Question: '''
d$Accessed.Time<-strptime(d$accessed_at,format="%Y-%m-%d %H:%M:%S")
d$Counselor.Added.Time<-strptime(d$counselor_added_at,format="%Y-%m-%d %H:%M:%S")
d$logtime<-as.numeric(d$Accessed.Time-d$Counselor.Added.Time,units="days")
View(d[which(is.na(d$logtime)),
c("accessed_at","Accessed.Time","counselor_added_at","Counselor.Added.Time","logtime")])
'''
First I converted 'd$accessed_at' and 'd$counselor_added_at' to Datetime variable and performed an arithmetic operation on it and stored it in 'd$logtime'. The weirdest thing is that will treat certain 'd$Counselor.Added.Time' as 'NA' even though they are converted successfully.

The above screenshot is of that last 'View' statement in R
'is.na()' will return 'TRUE' for 'Counselor.Added.Time' for all these observations and then having arithmetic operation fail on them even though they appear to be converted successfully.
Does anyone know what's going on?
it appears that this error is specific to these specific times
I tried this:
'a<-strptime("2015-03-08 02:33:07",format="%Y-%m-%d %H:%M:%S")'
and
'is.na(a)' returned 'TRUE'
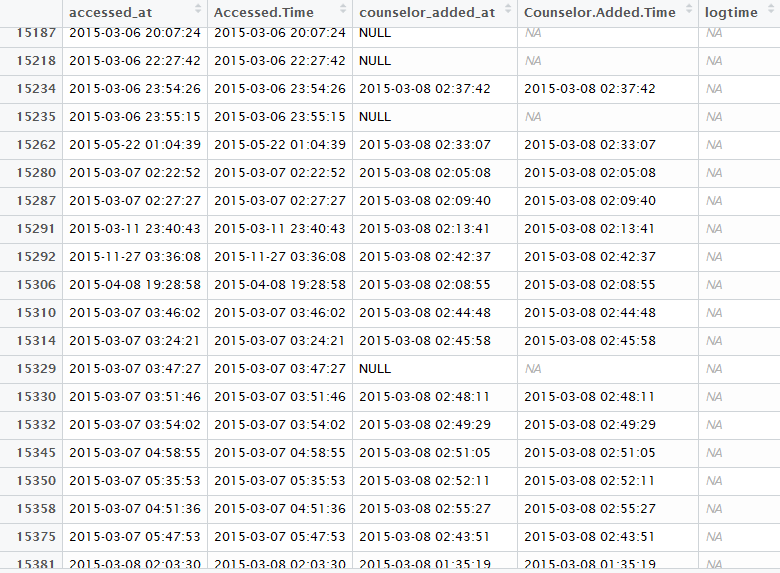
Answer: You can get confusing behaviour with the change to and from daylight saving time.
For example, in Melbourne, Australia, the time 2:30 am on 7 Oct, 2012 doesn't exist because clocks where moved forward one hour from 2 am to 3 am. R will return NA if we attempt to use that time.
'''
ISOdatetime(2012,10,7,2,30,0, tz='Australia/Melbourne')
[1] NA
'''
The behaviour of strptime is interesting, the conversion is done, the value looks ok but it's actually missing.
'''
x <- strptime('2012-10-7 2:30:0',format="%Y-%m-%d %H:%M:%S", tz='Australia/Melbourne')
x
#[1] "2012-10-07 02:30:00"
is.na(x)
#[1] TRUE
as.numeric(x)
# NA
'''
Lets try a time that does exist
'''
x <- strptime('2012-10-7 3:30:0',format="%Y-%m-%d %H:%M:%S", tz='Australia/Melbourne')
x
#[1] "2012-10-07 03:30:00 AEDT"
is.na(x)
# [1] FALSE
'''
These problems go away if you specify the timezone as UTC
'''
x <- strptime('2012-10-7 2:30:0',format="%Y-%m-%d %H:%M:%S", tz='UTC')
#[1] "2012-10-07 02:30:00 UTC"
'''
The other tricky thing is that the time zone can be taken, by default, from whatever time zone your computer is using. Code might work or not work depending on whether you run it during summer (daylight saving time) or winter. Safest to always specify the time zone rather than rely on a default value.